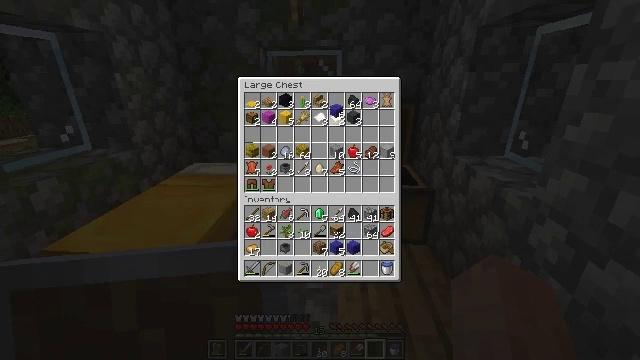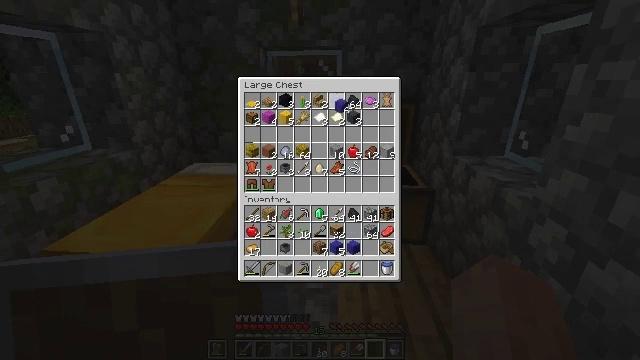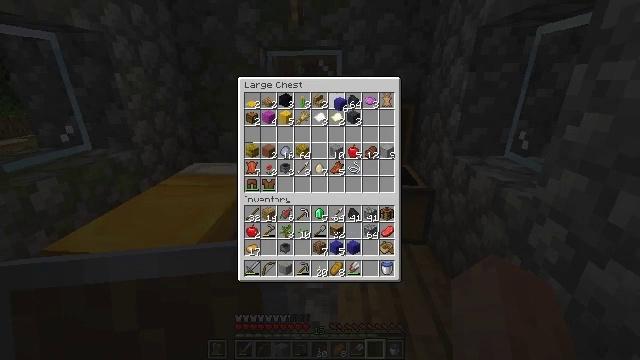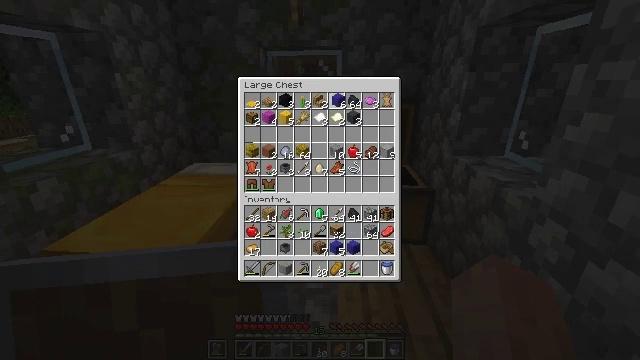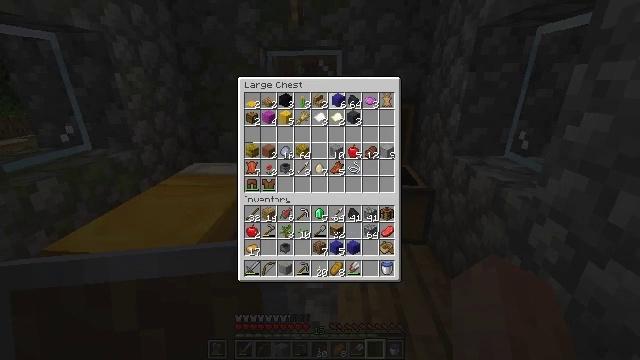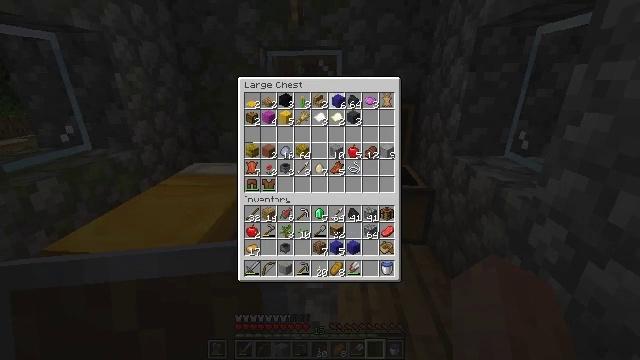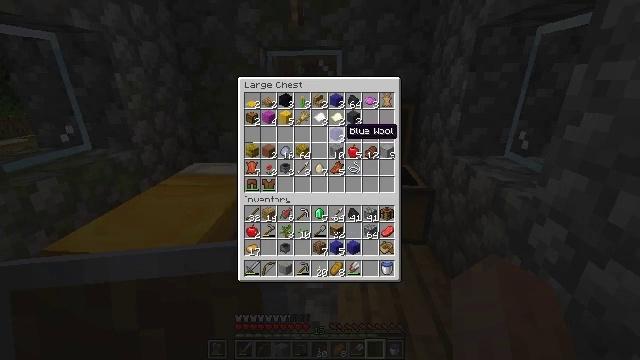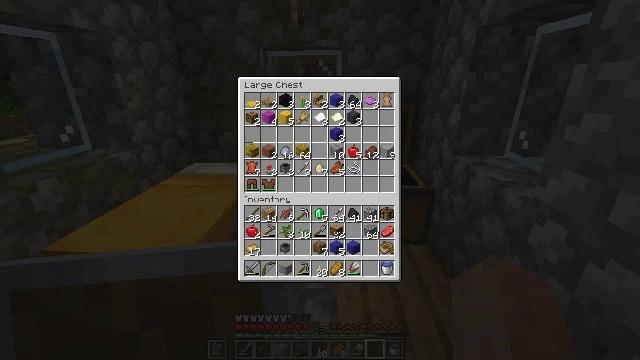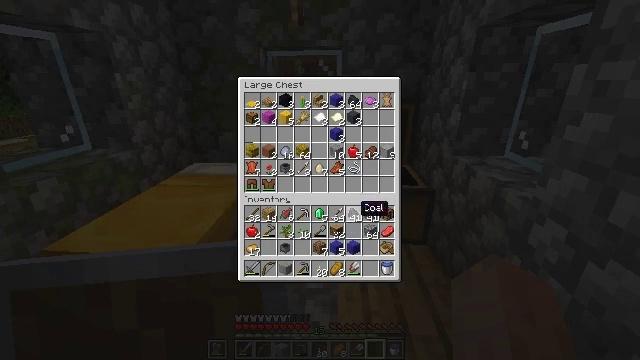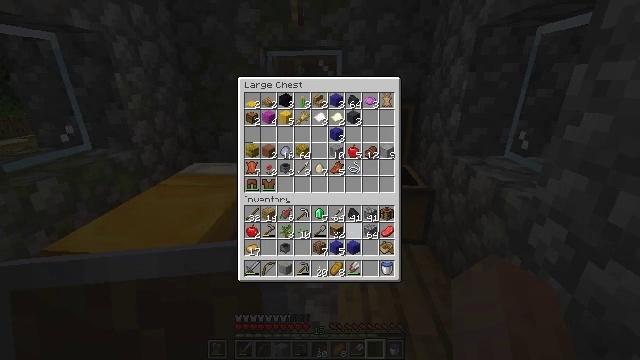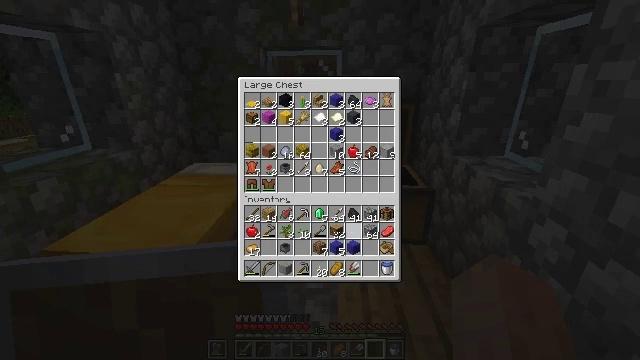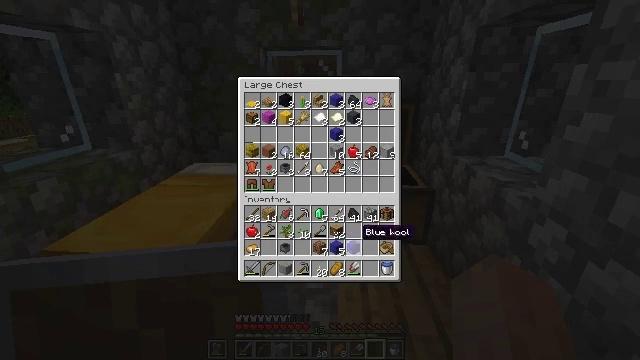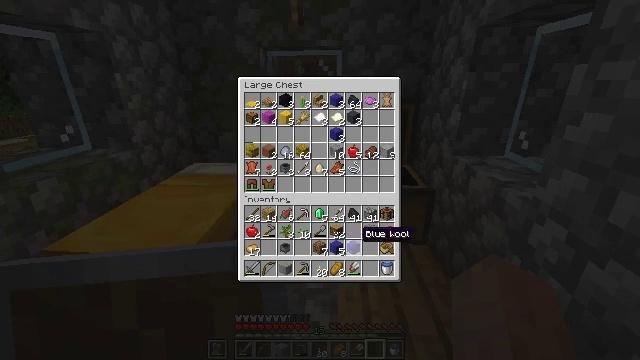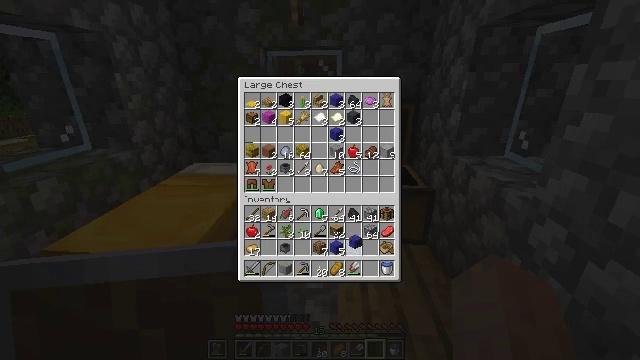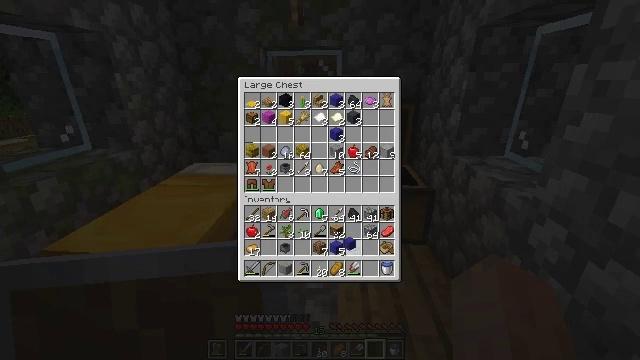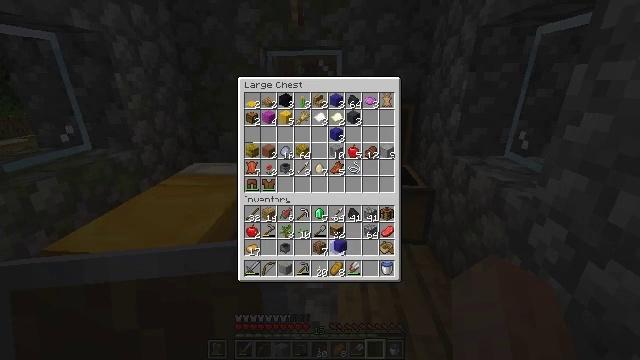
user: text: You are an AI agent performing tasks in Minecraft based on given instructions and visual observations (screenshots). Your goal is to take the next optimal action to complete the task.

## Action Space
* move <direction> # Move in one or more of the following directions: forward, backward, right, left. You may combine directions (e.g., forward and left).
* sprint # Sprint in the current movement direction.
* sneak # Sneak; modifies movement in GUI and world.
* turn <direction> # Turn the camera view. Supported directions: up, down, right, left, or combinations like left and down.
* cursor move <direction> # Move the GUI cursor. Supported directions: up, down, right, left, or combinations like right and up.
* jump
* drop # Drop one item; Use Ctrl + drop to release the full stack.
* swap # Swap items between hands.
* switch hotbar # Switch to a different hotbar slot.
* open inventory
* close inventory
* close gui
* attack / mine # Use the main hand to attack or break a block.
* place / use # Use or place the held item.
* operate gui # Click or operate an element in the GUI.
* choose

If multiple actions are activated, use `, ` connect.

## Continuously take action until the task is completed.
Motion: motion action
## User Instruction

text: Utilize the crafting table to make a blue bed.
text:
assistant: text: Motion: no_op
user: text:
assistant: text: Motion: no_op
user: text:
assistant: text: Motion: no_op
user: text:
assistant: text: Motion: attack / mine
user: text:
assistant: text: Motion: attack / mine
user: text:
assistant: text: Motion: turn down
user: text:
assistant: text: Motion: turn right and down
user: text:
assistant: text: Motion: turn down
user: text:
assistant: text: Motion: turn down
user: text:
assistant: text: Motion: no_op
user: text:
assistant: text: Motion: turn down
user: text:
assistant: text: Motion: no_op
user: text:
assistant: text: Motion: attack / mine
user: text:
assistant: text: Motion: attack / mine
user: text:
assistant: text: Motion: turn left
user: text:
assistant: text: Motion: no_op
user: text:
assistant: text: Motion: attack / mine
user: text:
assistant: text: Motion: attack / mine
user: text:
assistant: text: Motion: no_op
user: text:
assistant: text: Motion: turn right
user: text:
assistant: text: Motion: no_op
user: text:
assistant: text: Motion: no_op
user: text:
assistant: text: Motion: no_op
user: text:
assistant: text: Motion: turn left
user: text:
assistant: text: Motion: turn left and down
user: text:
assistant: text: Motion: turn left and down
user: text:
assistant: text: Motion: turn left and up
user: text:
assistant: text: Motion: no_op
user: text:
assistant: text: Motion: no_op
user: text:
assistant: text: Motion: move left, turn left